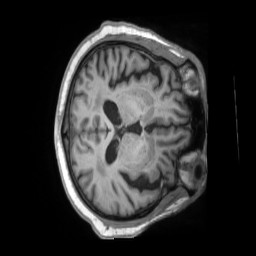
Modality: T1w
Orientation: axial
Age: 64
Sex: male
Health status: ill
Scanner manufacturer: siemens
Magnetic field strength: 3 T
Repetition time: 2.2 s
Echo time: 0.00157 s